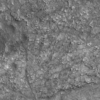
Label: not_dusty